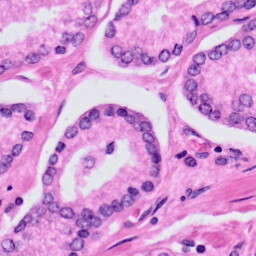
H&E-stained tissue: Prostate